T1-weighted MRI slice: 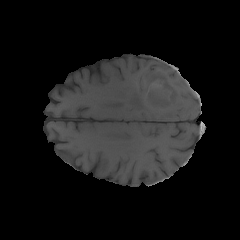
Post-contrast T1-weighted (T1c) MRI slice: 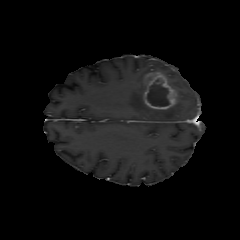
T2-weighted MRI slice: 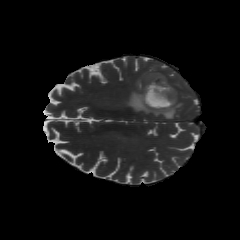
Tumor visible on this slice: yes